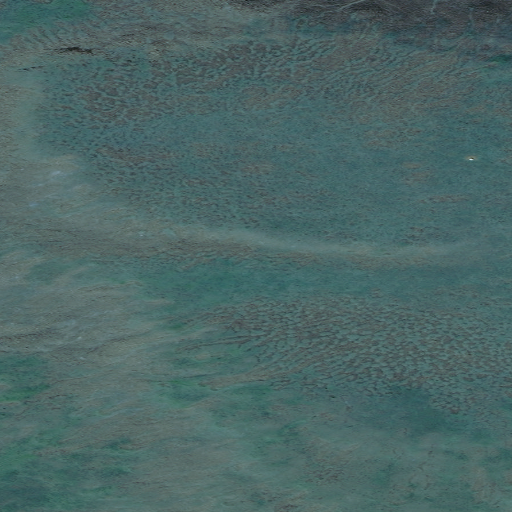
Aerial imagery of mountain in Alaska named Banazdleni containing only unknown